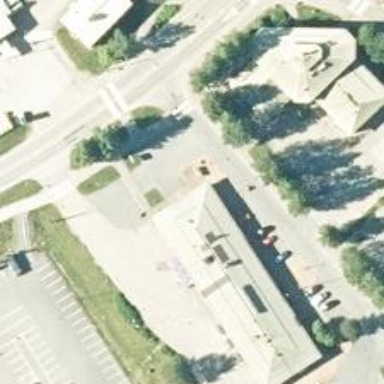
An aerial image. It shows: Post office.